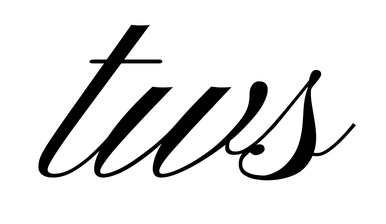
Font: PinyonScript-Regular